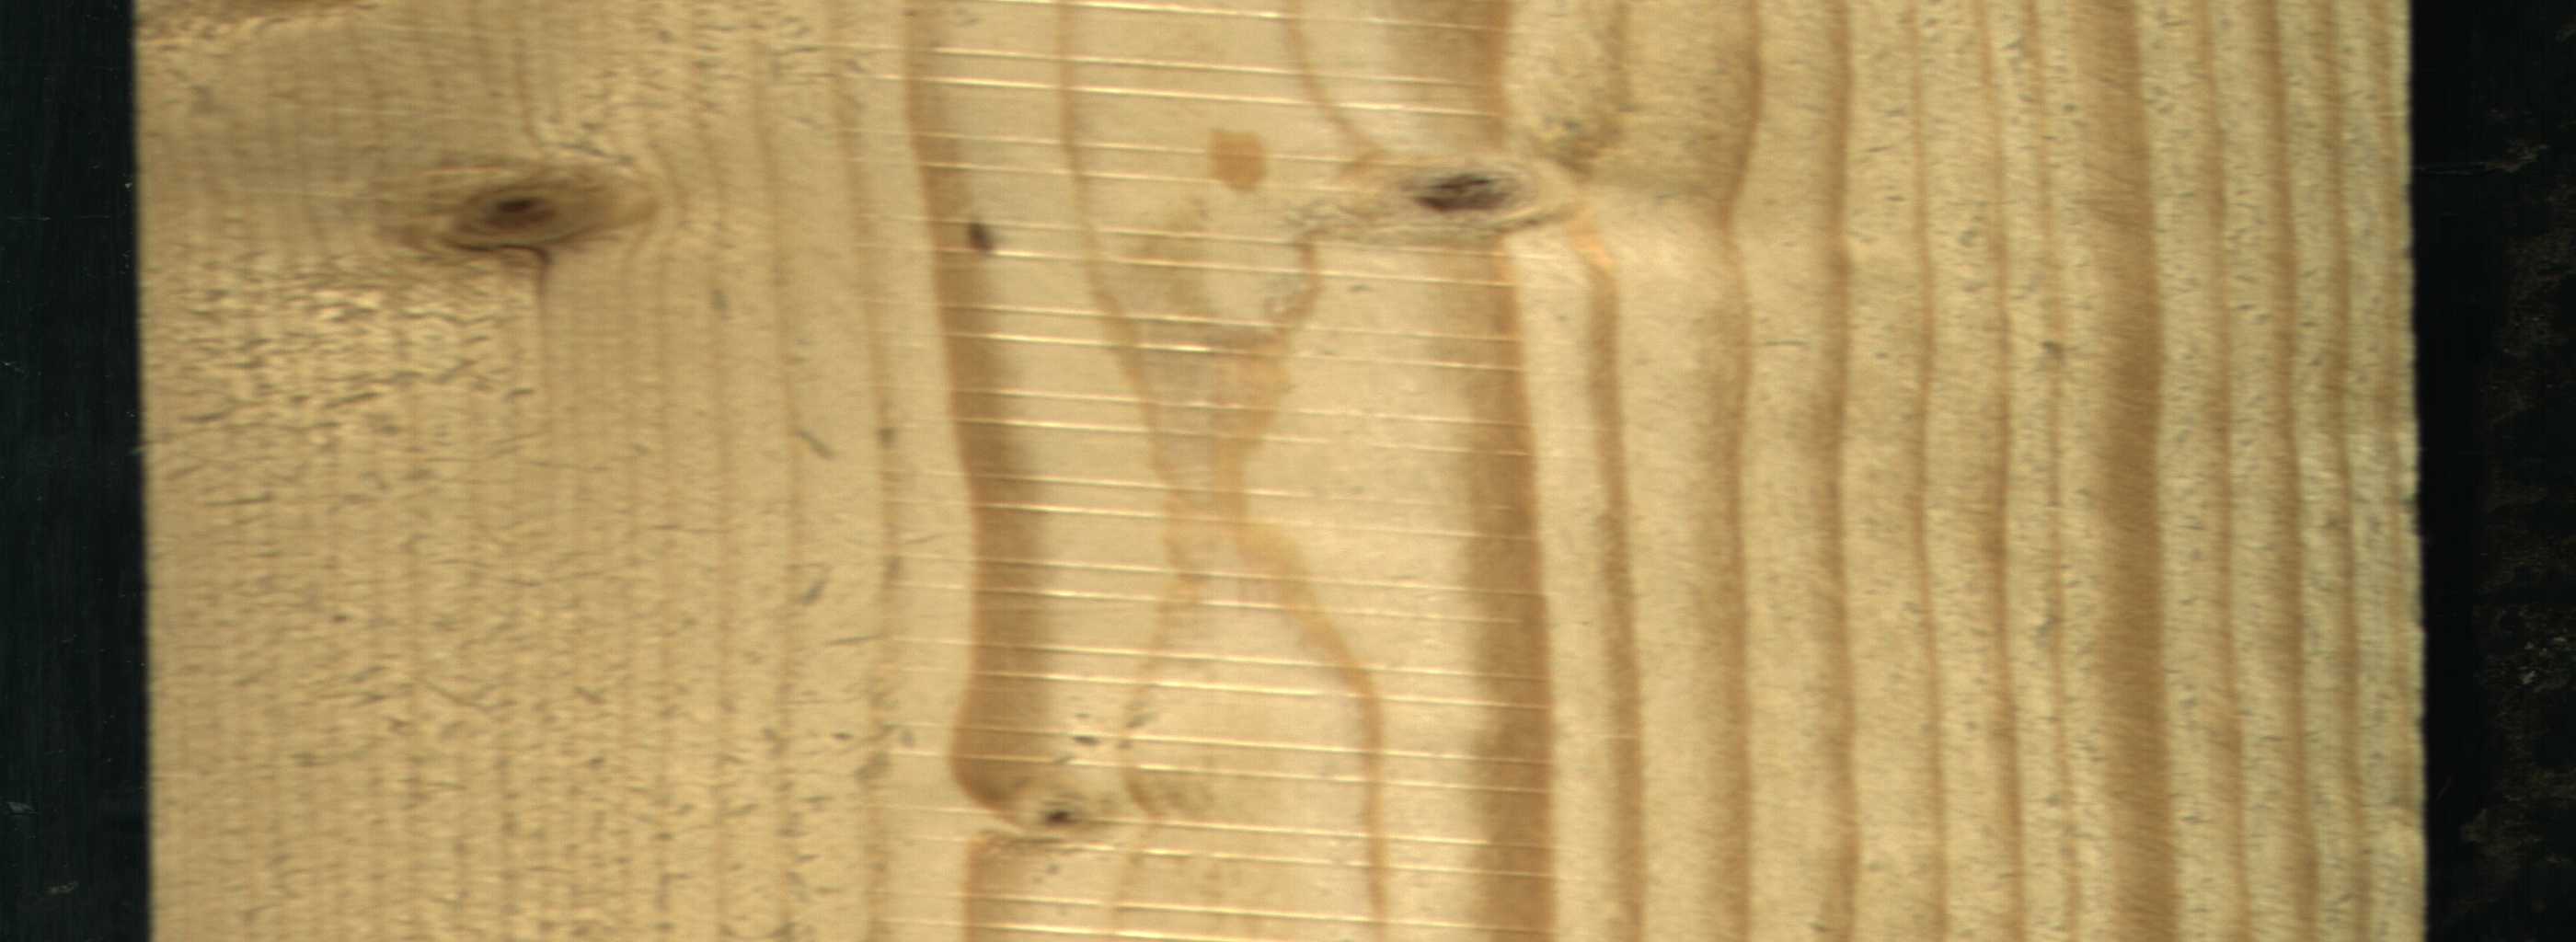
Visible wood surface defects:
Quartzity
Live_Knot
Live_Knot
Live_Knot